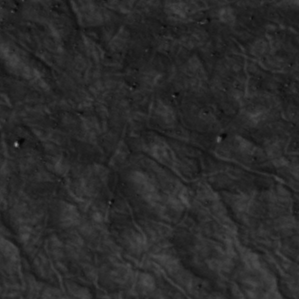
Label: non_frost